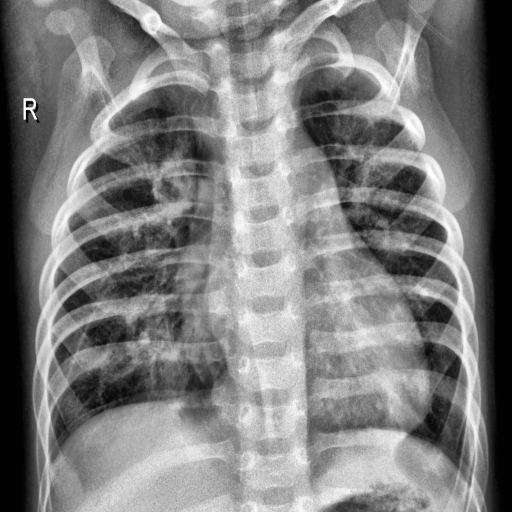
Finding: PNEUMONIA